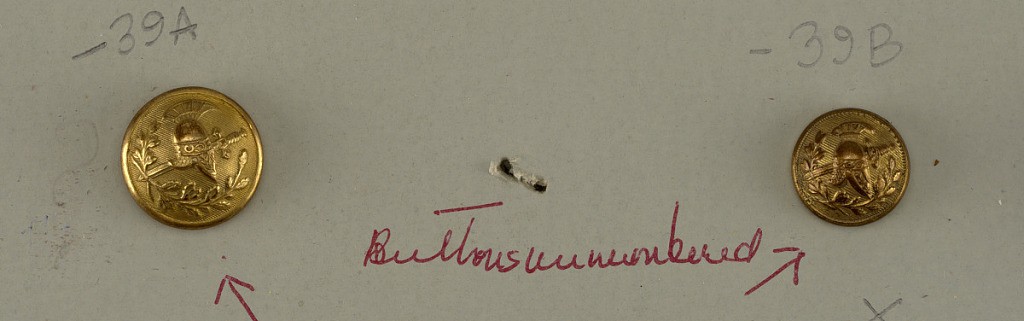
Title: Button
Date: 1848–80
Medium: Brass
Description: Round button decorated with helmet resting on sword and crossed oak and laurel sprays. Army staff 1848-1880.

Component -a is on card i